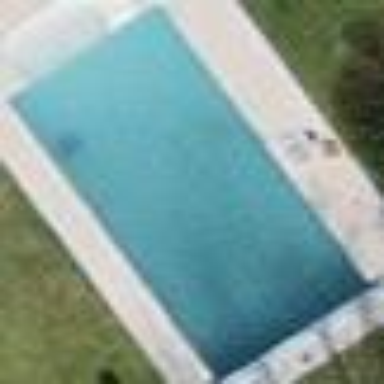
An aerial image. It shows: Outdoor swimming pool on leisure land.